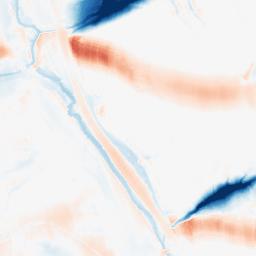
Category: morphological
Decomposition family: morphological_ellipse
Decomposition parameters: operation: average
width: 50
height: 20
Upsampling method: sinc_hamming
Upsampling parameters: scale: 2
kernel_size: 8
Upsampling scale: 2